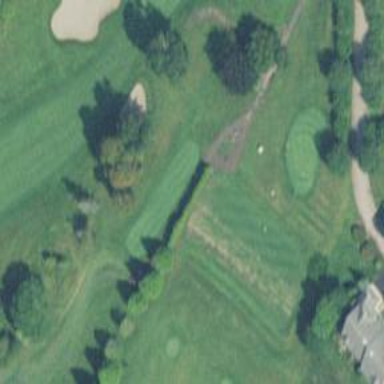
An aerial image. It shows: Pathway for golfing.